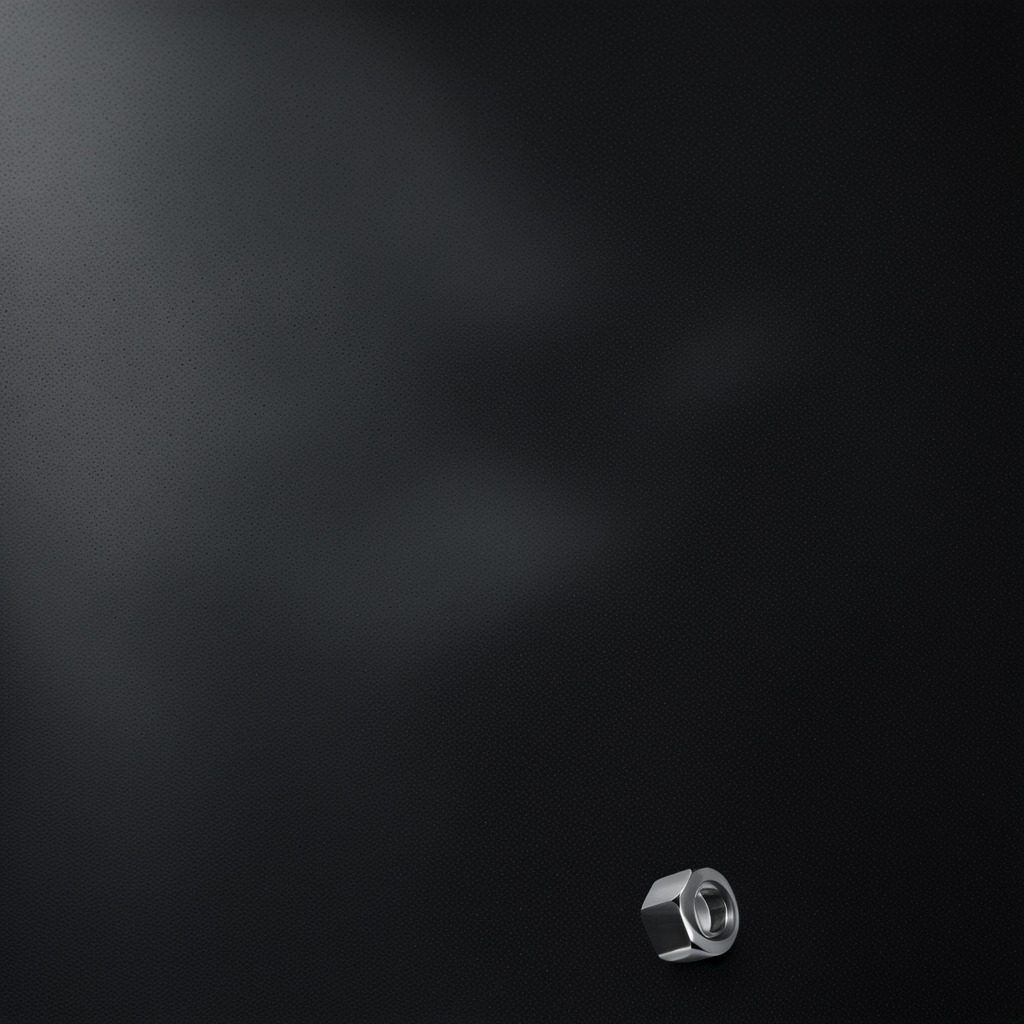
A metal nut is lying on the clean granite tabletop.